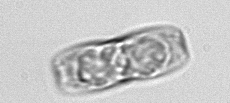
Label: pennate_morphotype1